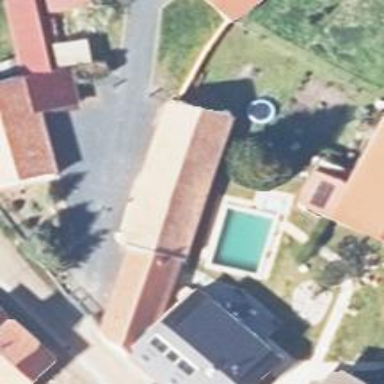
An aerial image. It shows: Swimming pool located in leisure land.